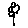
Label: flower